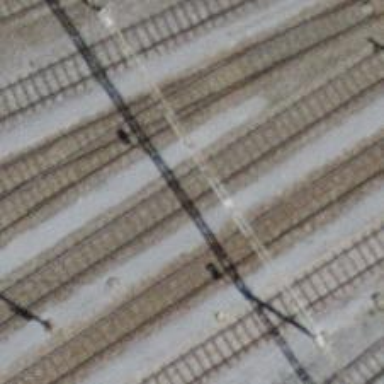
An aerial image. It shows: Railway yard with one track. The railway is electrified with contact line.